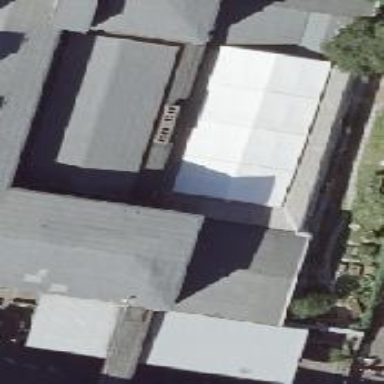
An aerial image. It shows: View of roof of building.